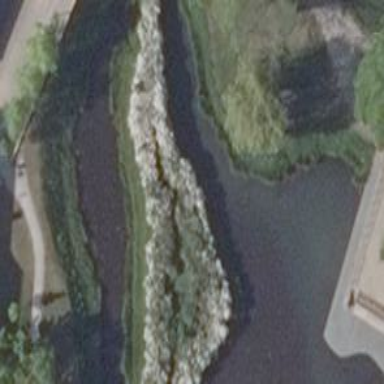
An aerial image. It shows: Serene pond surrounded by nature.